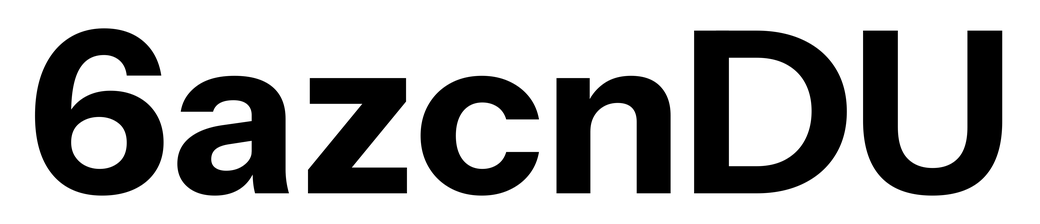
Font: InstrumentSans_Bold